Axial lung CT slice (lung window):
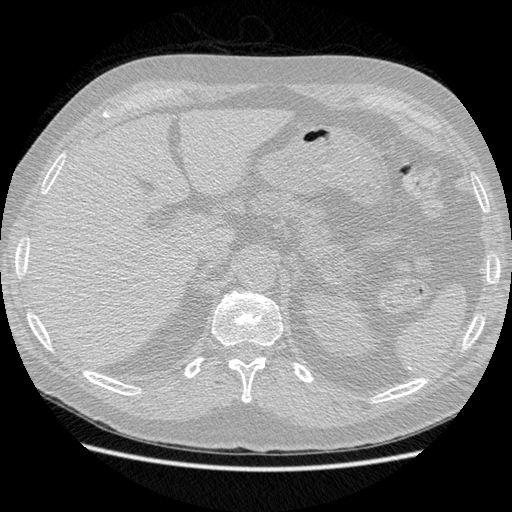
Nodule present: no